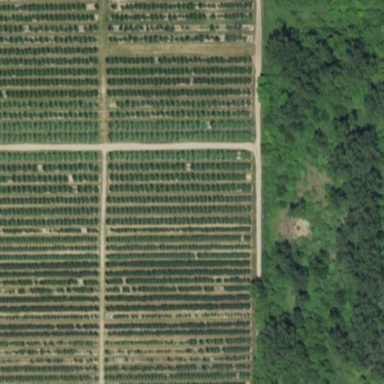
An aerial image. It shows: Orchard.